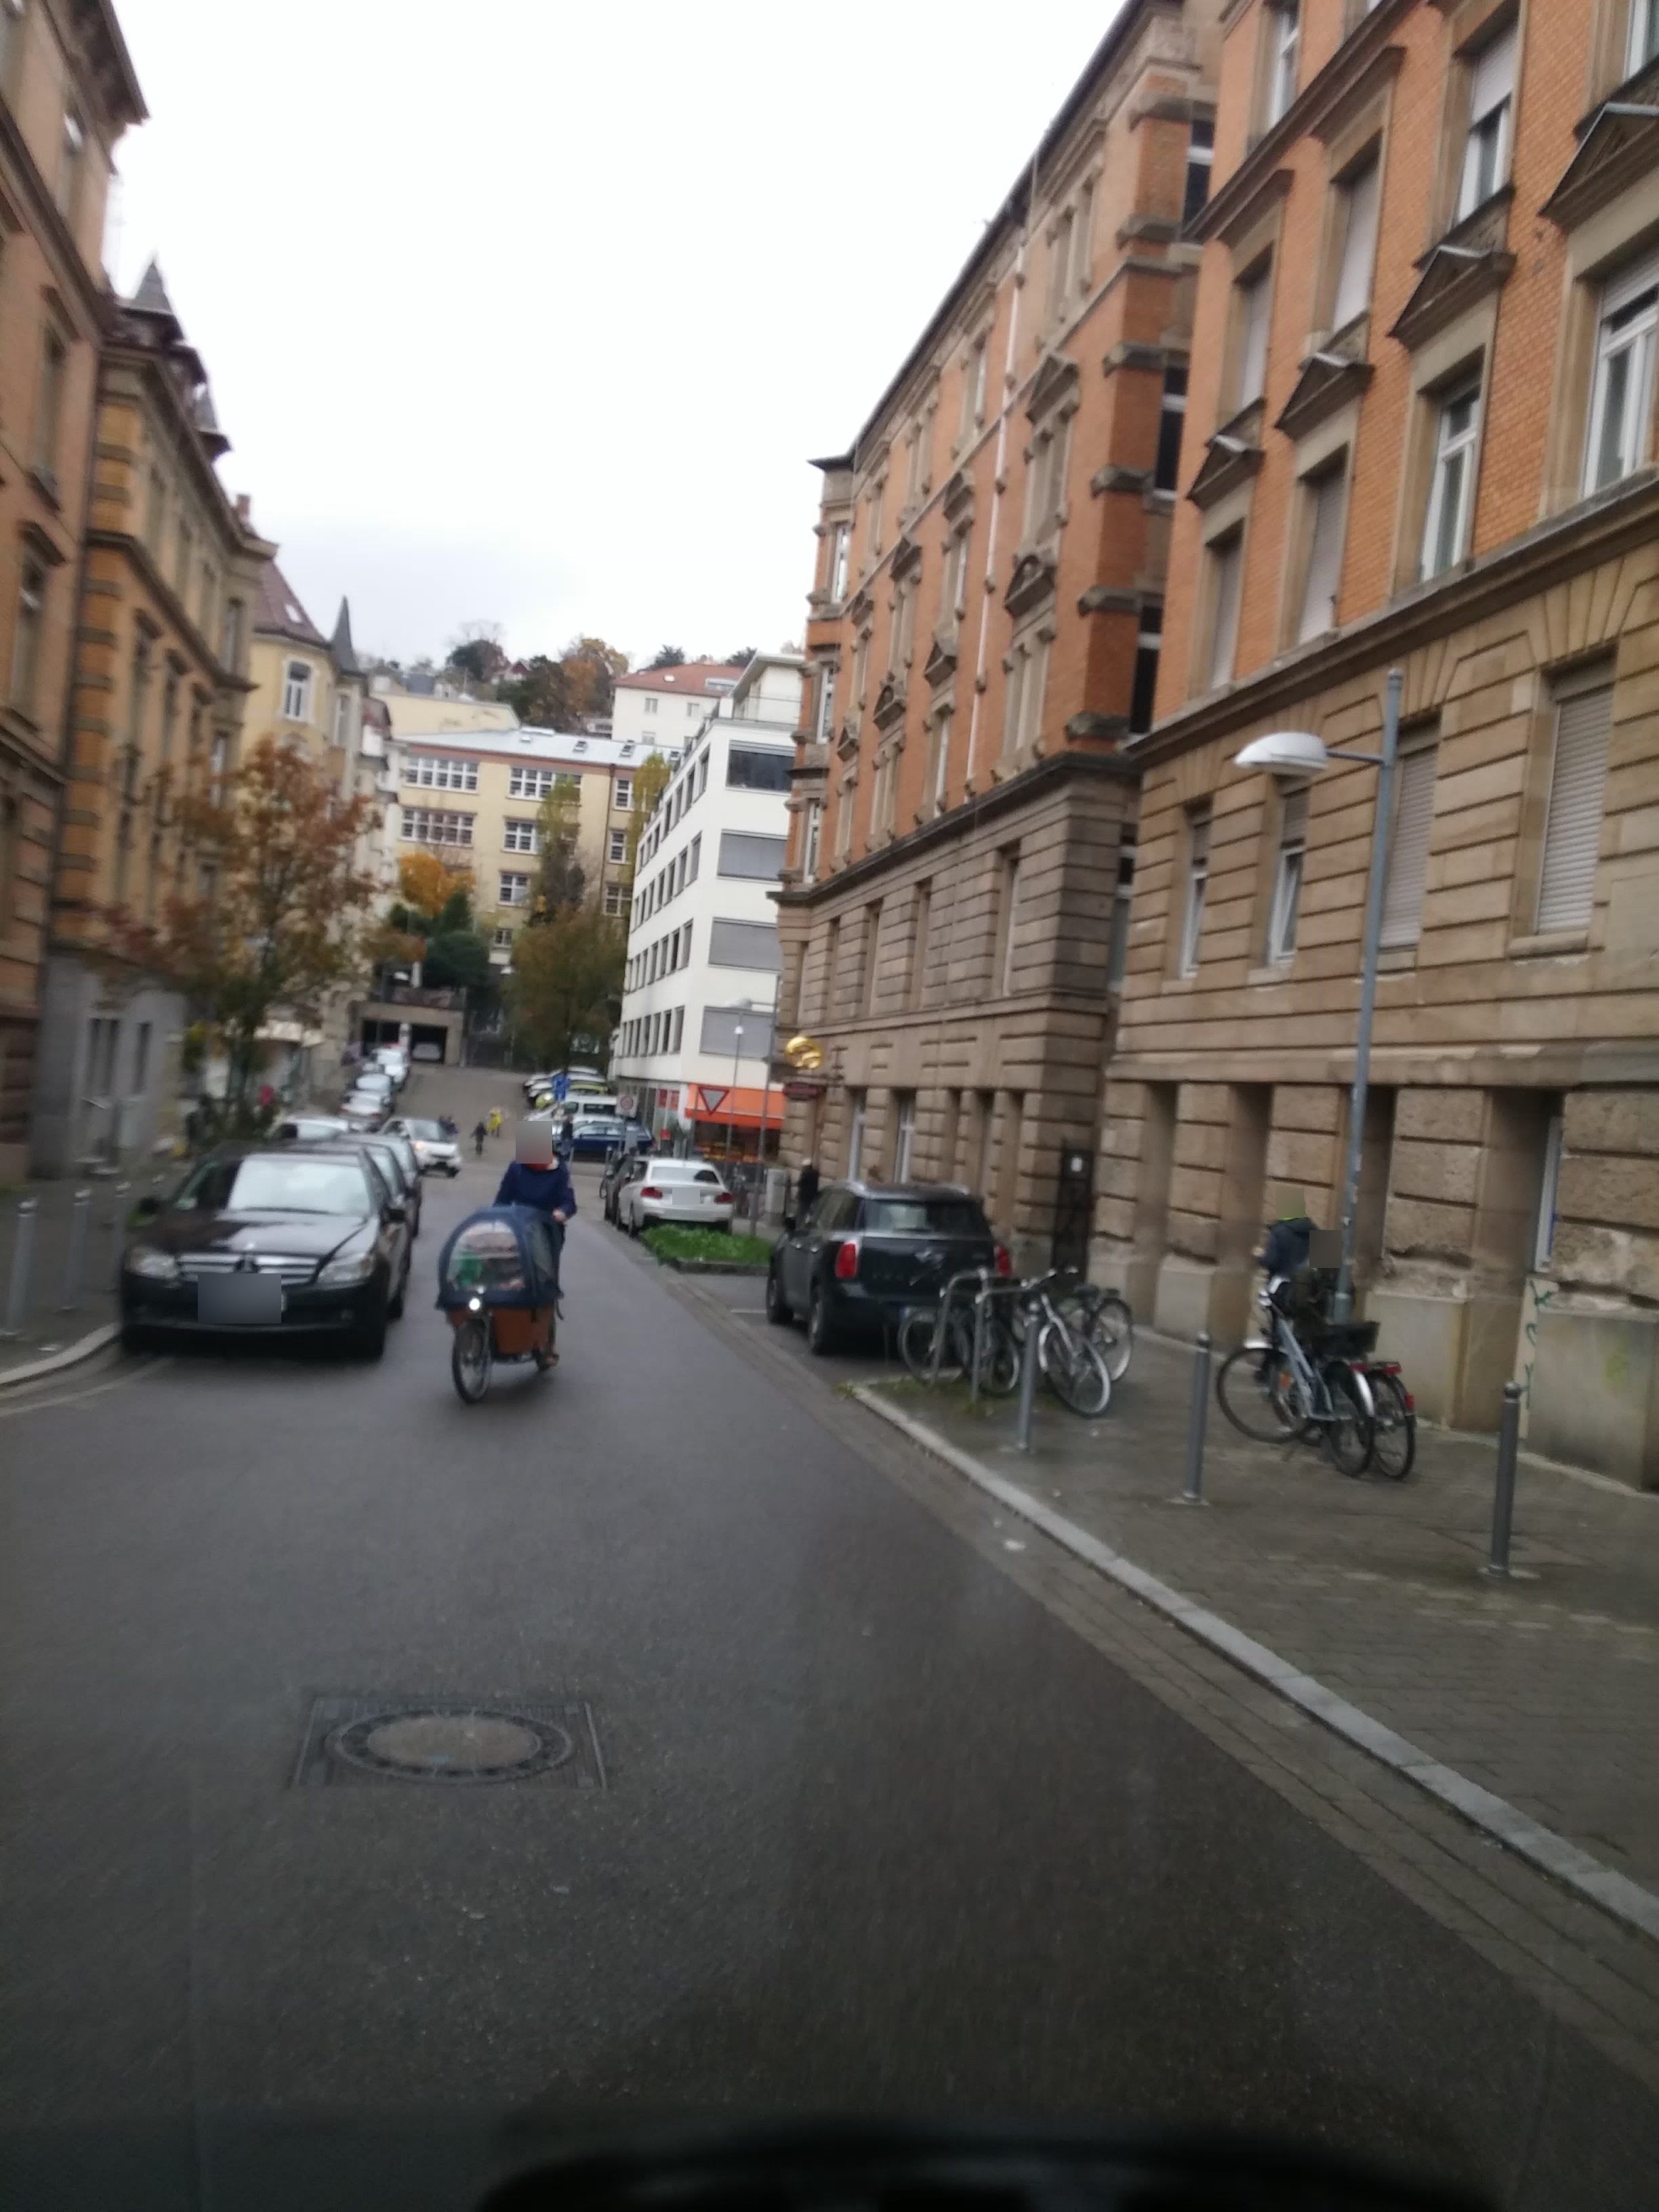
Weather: clear
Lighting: day
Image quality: good
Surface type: driving surface
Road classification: living_street, residential
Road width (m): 8
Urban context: urban centre
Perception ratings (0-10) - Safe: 4.56, Lively: 8.64, Beautiful: 8.5, Boring: 2.02, Depressing: 4.28, Wealthy: 8.94